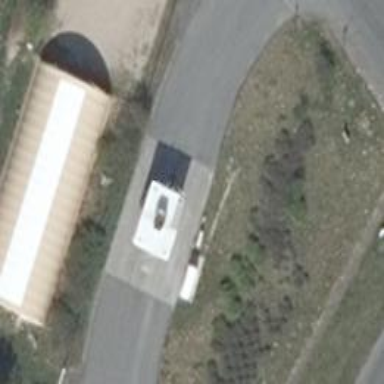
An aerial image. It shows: Fuel station.